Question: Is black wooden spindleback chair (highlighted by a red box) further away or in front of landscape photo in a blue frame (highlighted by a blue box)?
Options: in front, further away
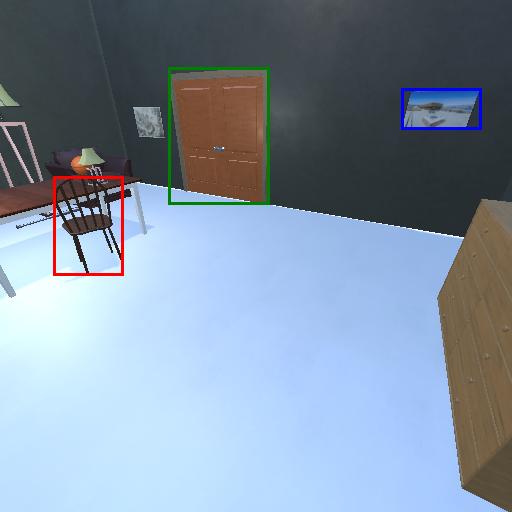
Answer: in front